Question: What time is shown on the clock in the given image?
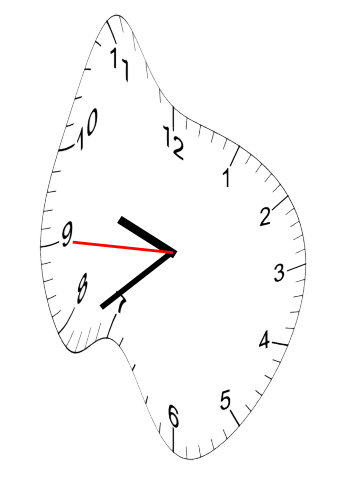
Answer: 09:38:45